Question: I've been trying to deploy a Cloud Function to my Firebase project.
It's my first time doing so, also my first time programming with JavaScript.
Here's my code in Node.JS:
'''
'use strict'
const admin = require('firebase-admin');
const functions = require('firebase-functions');
admin.initializeApp(functions.config().firebase);
const firebaseTriggers = functions.region('europe-west1').firestore;
const db = admin.firestore();
exports.postNotification = firebaseTriggers
.document('/post notifications/{notificatioId}').onWrite((snap, context) => {
const notifcationRecieverId = snap.data().mReciever;
const payload = {
data: {
notification_type: 'POST',
title: snap.data().mTitle,
body: snap.data().mDescription,
sender_id: snap.data().mSender,
reciever_id: snap.data().mReciever,
notification_id: context.params.notificatioId
}
};
return db.collection('dog owners')
.document(notifcationRecieverId)
.get()
.then(recieverDoc => {
console.log('Retrieving FCM tokens');
const tokens = recieverDoc.data().mTokens;
console.log('Sending notification payload');
return admin.message().sendToDevice(tokens, payload);
});
});
'''
Upong deployment, I'm getting the following error:

Can someone help me understand why?
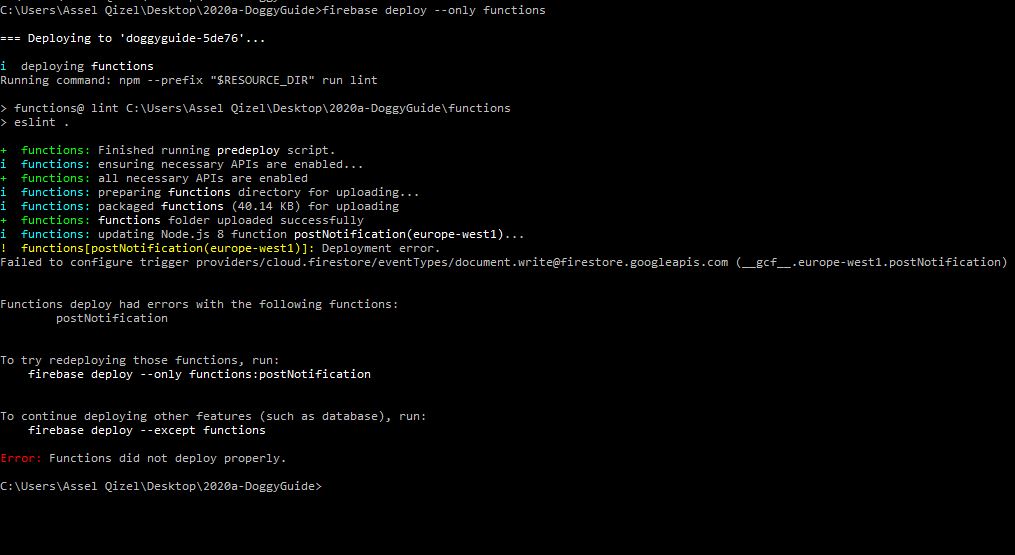
Answer: Firstly you have got space in your colleciton name. This is bad convetion.
'post notifications' => 'postNotifications'